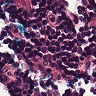
Metastatic tissue present: no